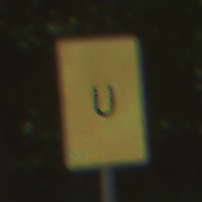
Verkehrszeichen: AnkuendigungOderFortsetzungUmleitungOhnePfeilsymbol
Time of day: Midday
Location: Outdoor (RoadRail)
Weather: Clear
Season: NotSpecified
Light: Natural